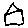
Label: house